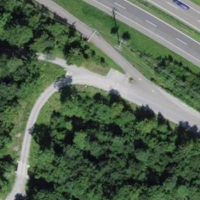
EUNIS habitat code: 57
Species observed at this site:
Tanacetum parthenium